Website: apple
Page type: cross-sells
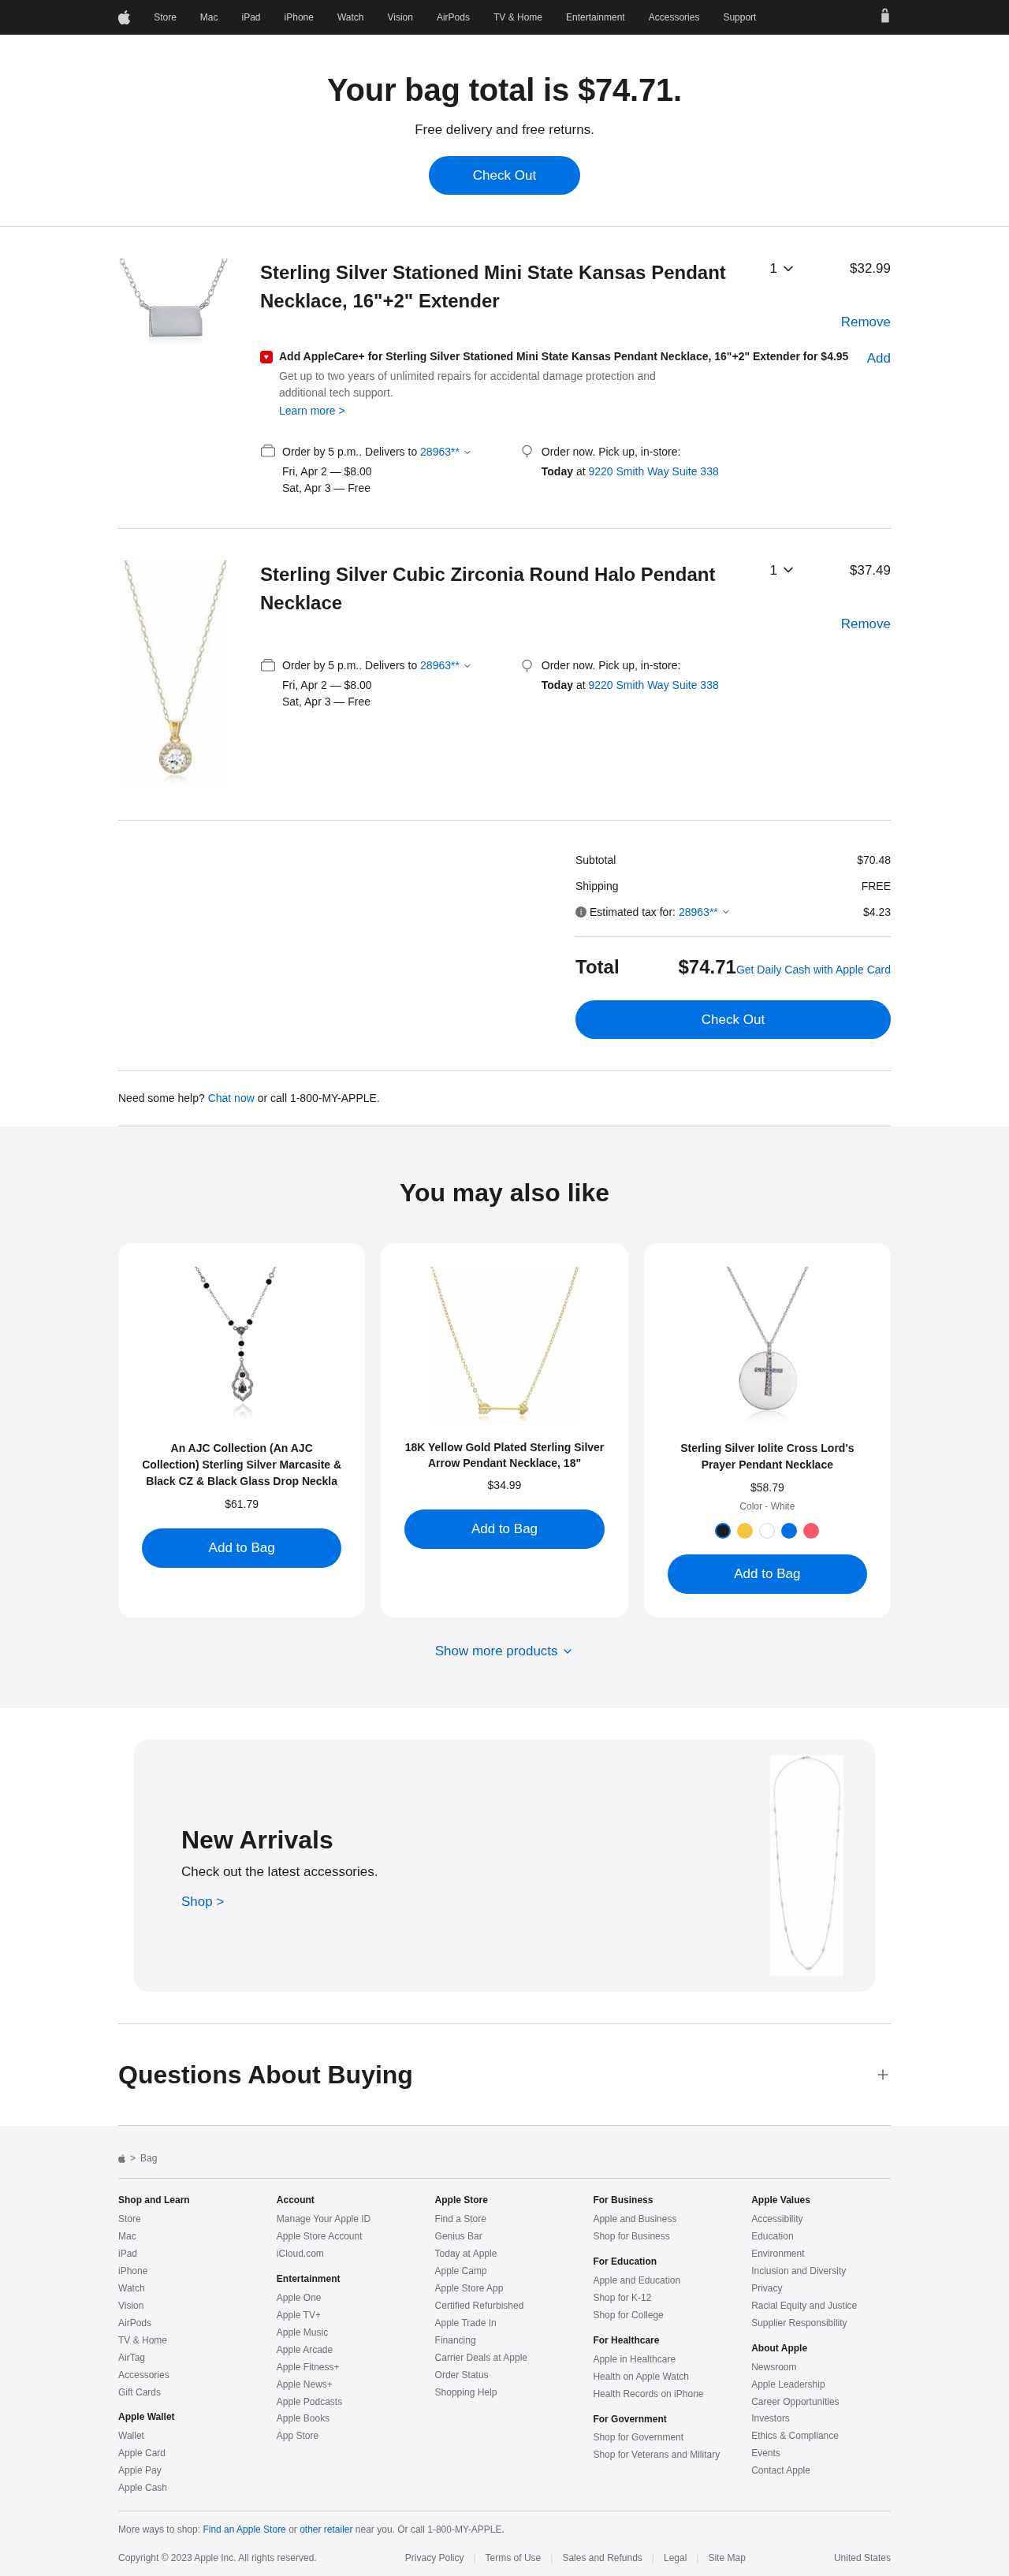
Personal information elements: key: PII_LOCATION1_STREET
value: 9220 Smith Way Suite 338
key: PII_POSTCODE
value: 28963
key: PII_POSTCODE2
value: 28963
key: PII_POSTCODE_FULL
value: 28963
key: PII_POSTCODE_NUMERIC
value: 28963
Product elements: key: PRODUCT1_NAME
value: Sterling Silver Stationed Mini State Kansas Pendant Necklace, 16"+2" Extender
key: PRODUCT1_PRICE
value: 32.99
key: PRODUCT1_QUANTITY
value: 1
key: PRODUCT2_NAME
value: Sterling Silver Cubic Zirconia Round Halo Pendant Necklace
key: PRODUCT2_PRICE
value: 37.49
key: PRODUCT2_QUANTITY
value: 1
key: PRODUCT3_NAME
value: An AJC Collection (An AJC Collection) Sterling Silver Marcasite & Black CZ & Black Glass Drop Neckla
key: PRODUCT3_PRICE
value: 61.79
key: PRODUCT4_NAME
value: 18K Yellow Gold Plated Sterling Silver Arrow Pendant Necklace, 18"
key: PRODUCT4_PRICE
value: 34.99
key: PRODUCT5_NAME
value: Sterling Silver Iolite Cross Lord's Prayer Pendant Necklace
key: PRODUCT5_PRICE
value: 58.79
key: PRODUCT1_NAME2
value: Sterling Silver Stationed Mini State Kansas Pendant Necklace, 16"+2" Extender
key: PRODUCT1_APPLECARE_PRICE
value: $4.95
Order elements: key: ORDER_TOTAL
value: $74.71
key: ORDER_DELIVERY_DATE
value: Fri, Apr 2
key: ORDER_DELIVERY_DATE2
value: Sat, Apr 3
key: ORDER_DELIVERY_DATE3
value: Fri, Apr 2
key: ORDER_DELIVERY_DATE4
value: Sat, Apr 3
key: ORDER_SUBTOTAL
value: $70.48
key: ORDER_SHIPPING_COST
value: FREE
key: ORDER_TAX
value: $4.23
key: ORDER_TOTAL2
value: $74.71